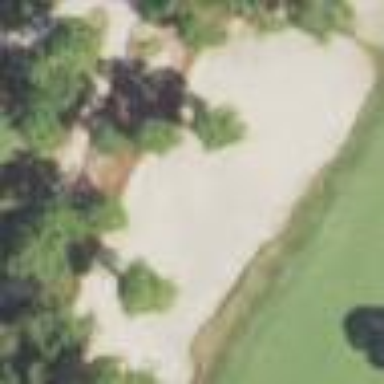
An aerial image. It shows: Sandy area is golf bunker.